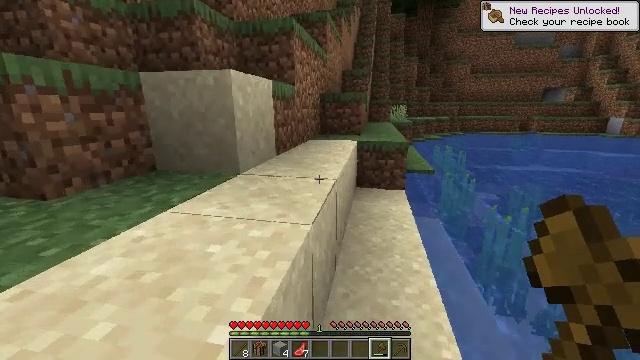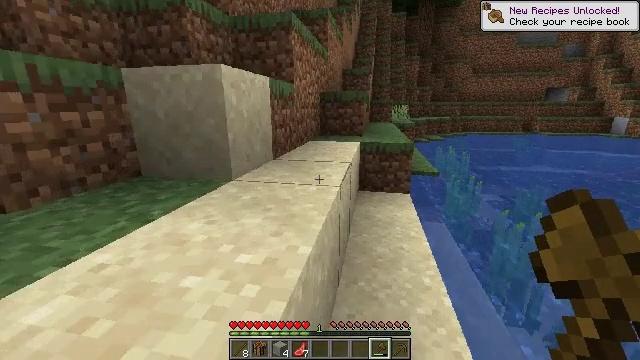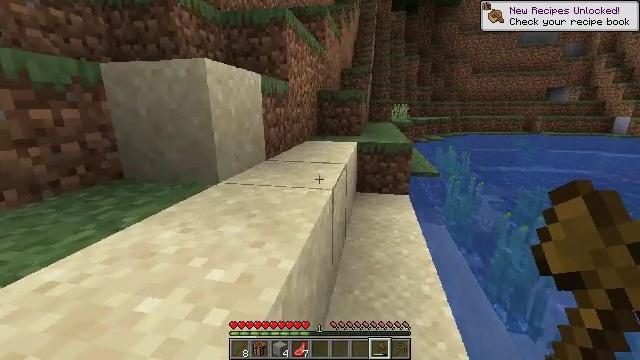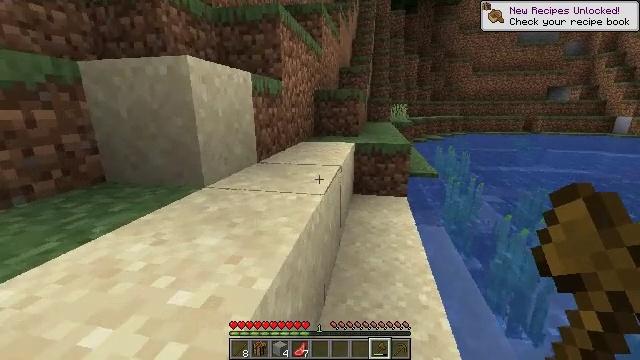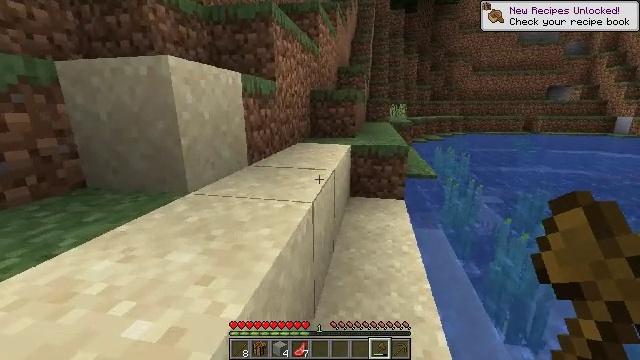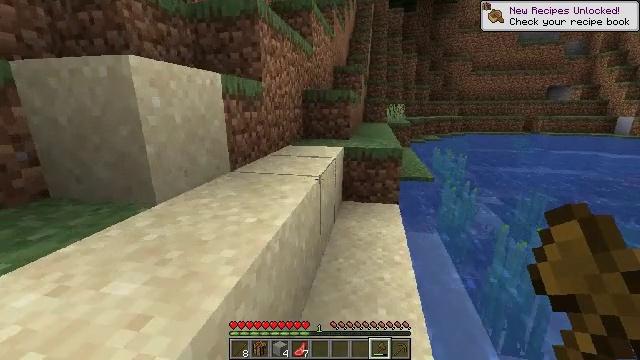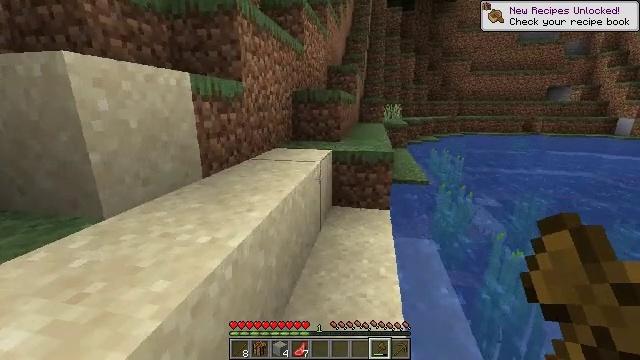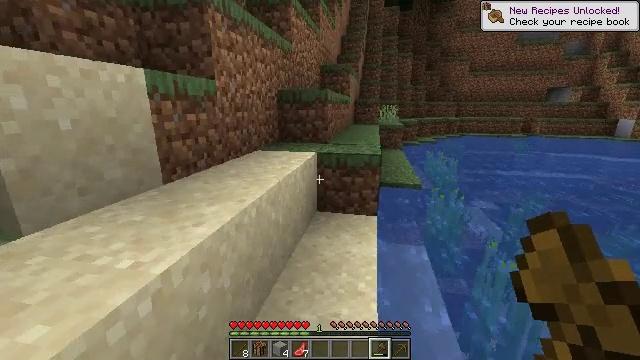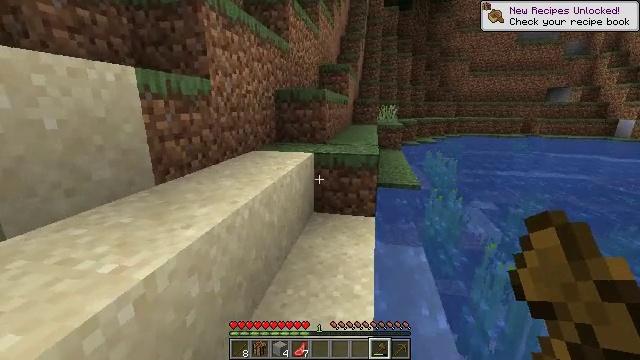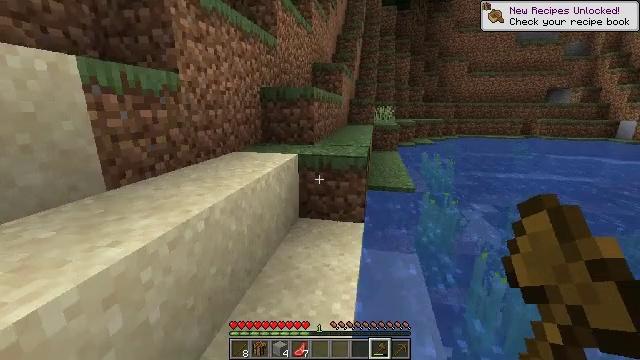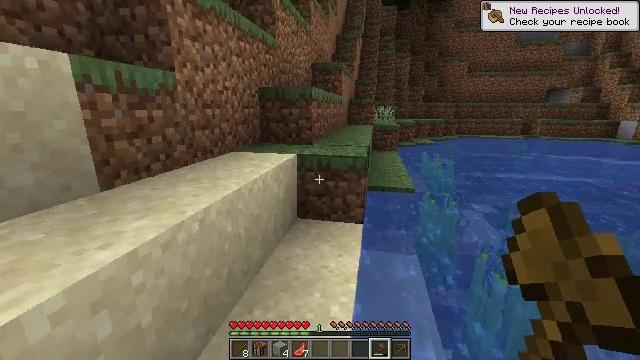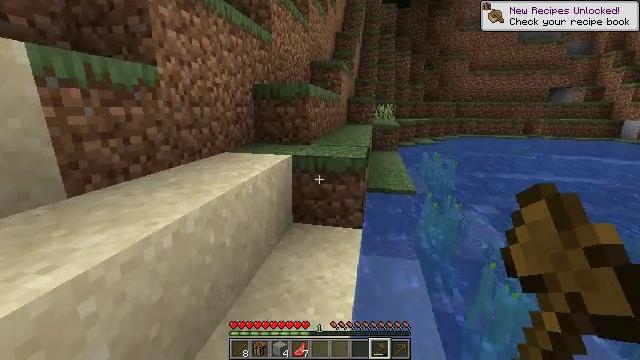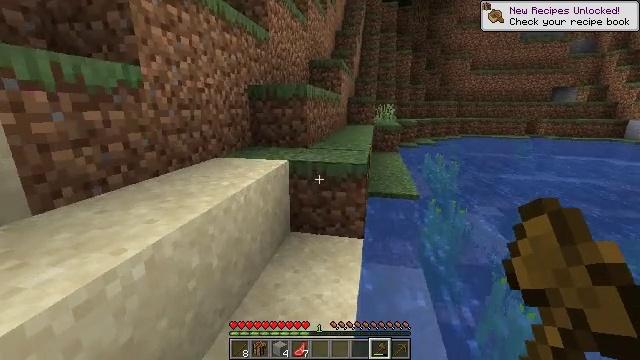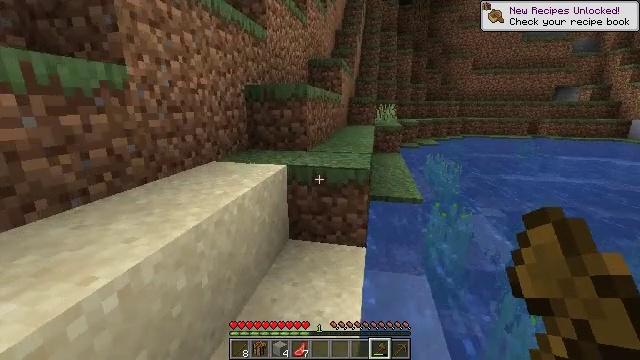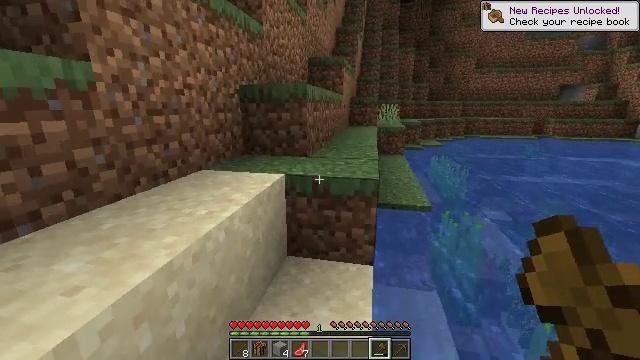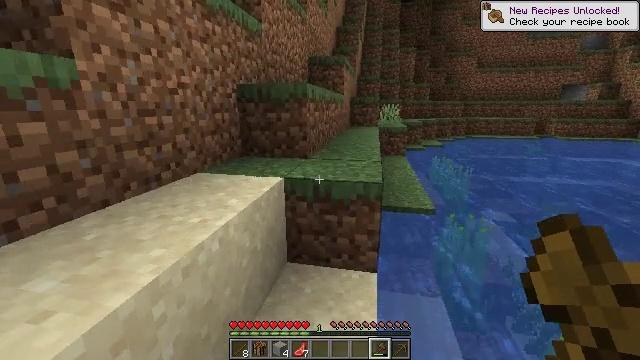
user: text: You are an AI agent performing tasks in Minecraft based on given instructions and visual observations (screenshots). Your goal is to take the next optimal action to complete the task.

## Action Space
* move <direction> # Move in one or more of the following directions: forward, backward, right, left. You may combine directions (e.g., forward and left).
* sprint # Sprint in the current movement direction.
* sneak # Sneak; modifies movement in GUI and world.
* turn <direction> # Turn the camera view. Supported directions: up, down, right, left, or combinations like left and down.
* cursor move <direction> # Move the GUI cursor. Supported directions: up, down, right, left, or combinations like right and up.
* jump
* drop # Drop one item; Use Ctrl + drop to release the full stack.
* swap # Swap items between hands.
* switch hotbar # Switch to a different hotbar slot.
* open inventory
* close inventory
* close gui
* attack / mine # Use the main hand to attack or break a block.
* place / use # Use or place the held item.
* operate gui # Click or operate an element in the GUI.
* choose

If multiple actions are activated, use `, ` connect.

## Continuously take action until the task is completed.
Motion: motion action
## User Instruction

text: Harvest grass block to clear the area.
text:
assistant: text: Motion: move forward
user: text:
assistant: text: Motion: move forward and move right
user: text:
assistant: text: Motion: move forward and move right
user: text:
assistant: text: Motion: move forward and move right
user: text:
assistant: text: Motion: move forward and move right
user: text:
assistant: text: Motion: move forward and move right
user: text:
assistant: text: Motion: move forward and move right
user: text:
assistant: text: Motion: move forward and move right
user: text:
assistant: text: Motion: move forward
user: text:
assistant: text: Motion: move forward
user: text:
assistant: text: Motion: move forward
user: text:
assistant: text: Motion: move forward
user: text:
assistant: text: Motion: move forward
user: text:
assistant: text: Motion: move forward
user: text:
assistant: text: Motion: move forward
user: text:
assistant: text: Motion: move forward
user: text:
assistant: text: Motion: move forward
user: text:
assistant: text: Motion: move forward
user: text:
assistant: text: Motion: move forward
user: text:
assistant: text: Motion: move forward
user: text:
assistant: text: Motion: move forward
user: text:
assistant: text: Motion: move forward
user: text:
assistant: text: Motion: move forward
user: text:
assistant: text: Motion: move forward
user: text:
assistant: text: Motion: move forward and move right, jump
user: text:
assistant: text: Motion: move forward and move right, jump
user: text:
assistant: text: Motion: move forward and move right, jump
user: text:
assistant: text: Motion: move forward and move right, jump
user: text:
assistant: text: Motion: move forward and move right, jump
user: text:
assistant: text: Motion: move forward and move right